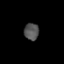
Tissue: prostate
Cell type: T cells
Senescence score: 0.7086
Nuclear area (px): 242
Mean DAPI intensity: 82.69